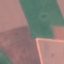
Label: AnnualCrop